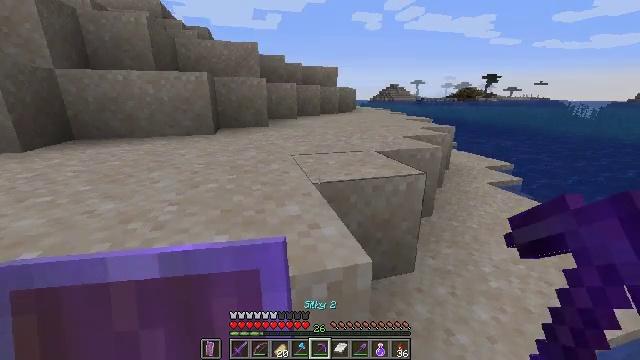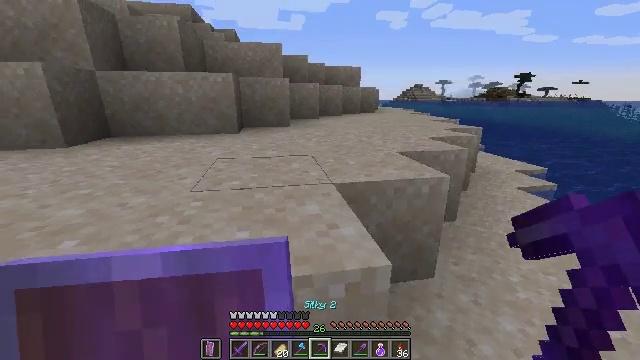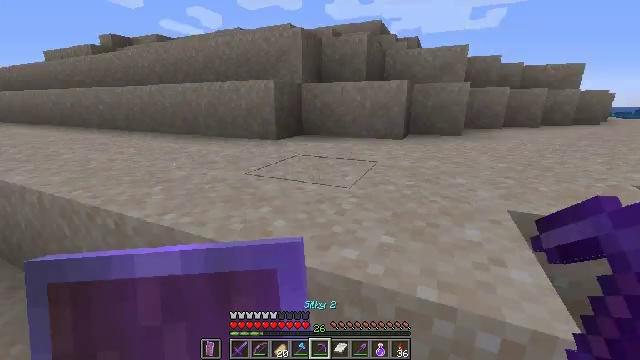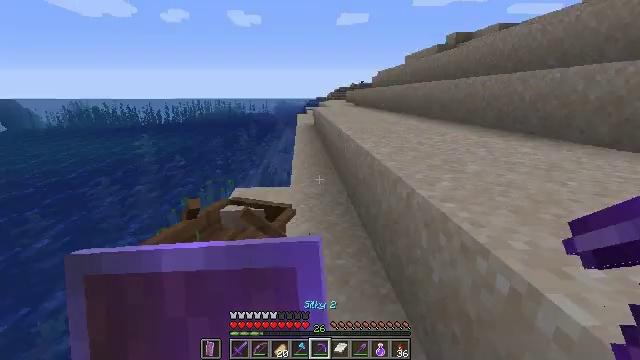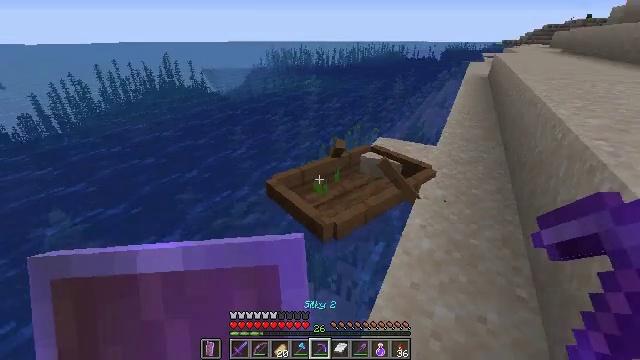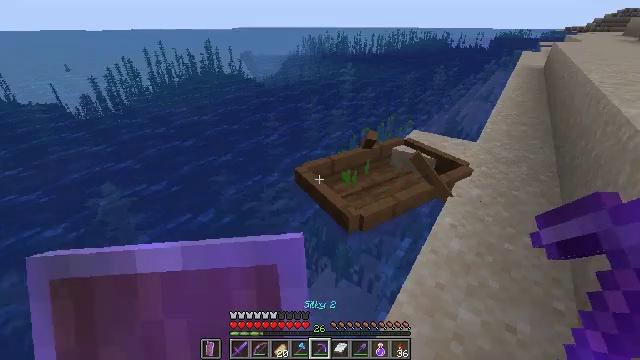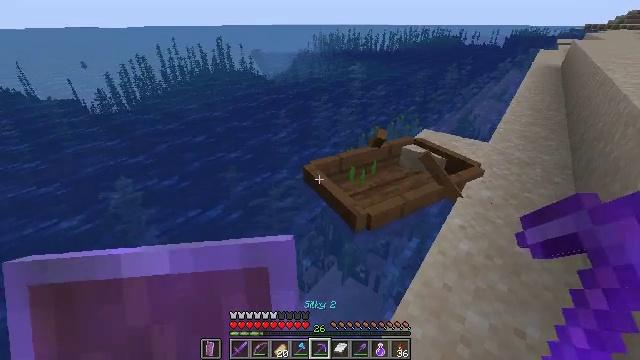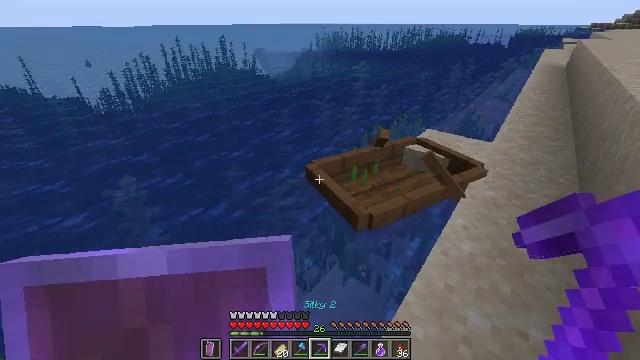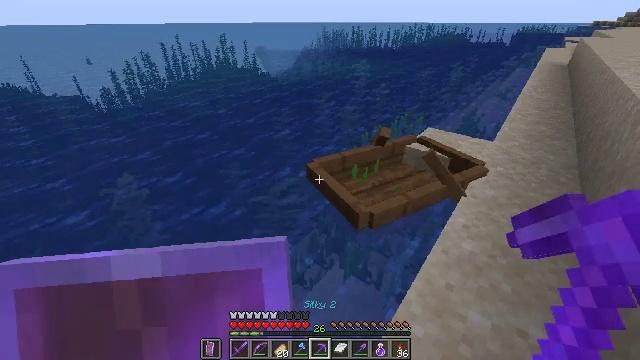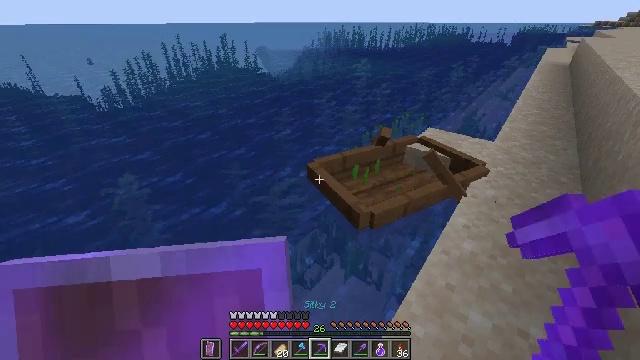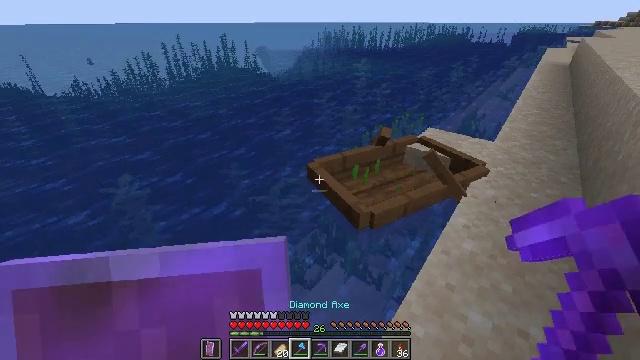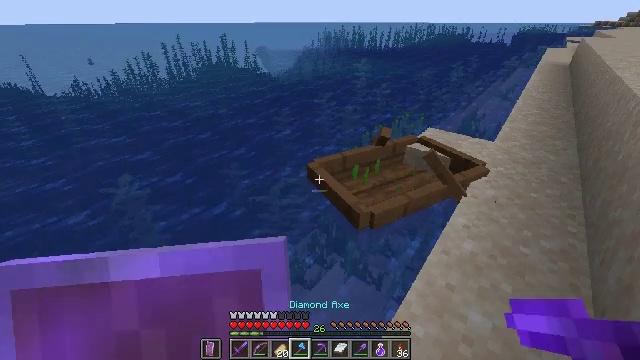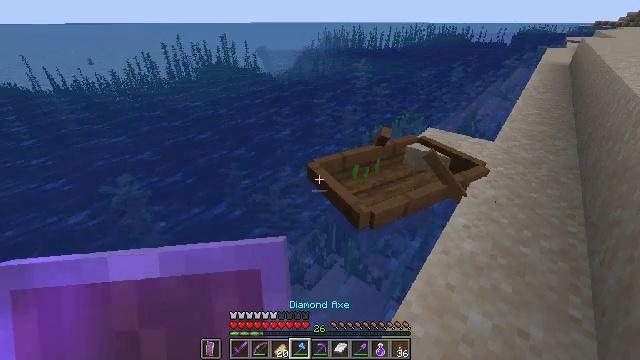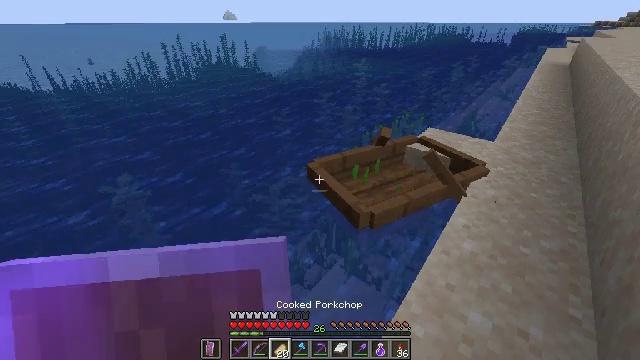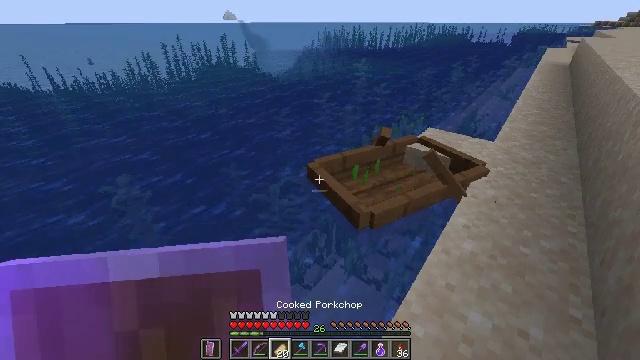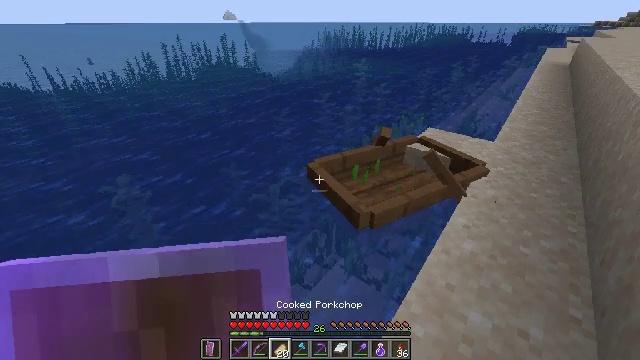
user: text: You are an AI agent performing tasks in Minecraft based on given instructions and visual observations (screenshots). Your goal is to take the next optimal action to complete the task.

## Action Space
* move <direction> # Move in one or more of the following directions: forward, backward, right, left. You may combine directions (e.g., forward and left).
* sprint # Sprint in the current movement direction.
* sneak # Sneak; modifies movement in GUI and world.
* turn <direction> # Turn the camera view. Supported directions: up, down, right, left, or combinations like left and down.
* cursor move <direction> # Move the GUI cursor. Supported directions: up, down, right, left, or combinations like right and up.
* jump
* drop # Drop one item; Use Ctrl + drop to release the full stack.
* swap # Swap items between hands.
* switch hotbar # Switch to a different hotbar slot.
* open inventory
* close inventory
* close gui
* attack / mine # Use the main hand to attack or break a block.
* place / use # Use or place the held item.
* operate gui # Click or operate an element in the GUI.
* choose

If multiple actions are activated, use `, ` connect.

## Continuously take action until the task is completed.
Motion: motion action
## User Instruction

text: Clear the seagrass to get an item.
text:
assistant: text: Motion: turn left
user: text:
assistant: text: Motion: turn left and up
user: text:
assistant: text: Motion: turn left and down
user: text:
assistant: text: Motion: turn left and down
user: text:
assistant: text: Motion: turn left and down
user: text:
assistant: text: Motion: turn left
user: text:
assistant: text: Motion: no_op
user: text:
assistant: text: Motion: no_op
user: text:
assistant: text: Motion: no_op
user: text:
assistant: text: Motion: no_op
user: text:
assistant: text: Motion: no_op
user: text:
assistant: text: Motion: no_op
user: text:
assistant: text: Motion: no_op
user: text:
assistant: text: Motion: no_op
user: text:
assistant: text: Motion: no_op
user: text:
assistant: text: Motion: no_op
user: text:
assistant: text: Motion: move forward
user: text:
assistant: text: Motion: move forward
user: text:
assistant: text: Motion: move forward
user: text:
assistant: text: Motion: move forward, turn right and up
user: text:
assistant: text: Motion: move forward, turn right and up
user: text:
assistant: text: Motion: move forward, turn right
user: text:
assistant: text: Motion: move forward
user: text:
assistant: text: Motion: turn right
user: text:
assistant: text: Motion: turn right
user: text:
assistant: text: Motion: no_op
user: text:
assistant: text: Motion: no_op
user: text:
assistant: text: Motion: open inventory
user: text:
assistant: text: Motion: open inventory
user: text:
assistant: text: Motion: open inventory